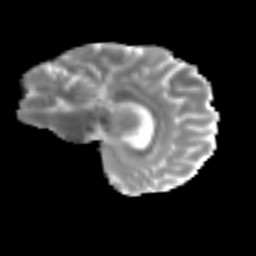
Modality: MD
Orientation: sagittal
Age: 40
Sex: female
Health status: ill
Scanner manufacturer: siemens
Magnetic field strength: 3 T
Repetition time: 8.7 s
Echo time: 0.11 s